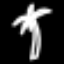
Label: palm tree